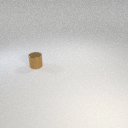
small brown metal cylinder